九年级 · 度量几何学
如图, 在 $\odot O$ 中, $C$ 是 $A B$ 上一点, $O A \perp O B$, 过点 $C$ 作弦 $C D$ 交 $O B$ 于 $E$, 若 $O A=D E$,则 $\angle C$ 与 $\angle A O C$ 满足的数量关系是（）

    （第 10 题）

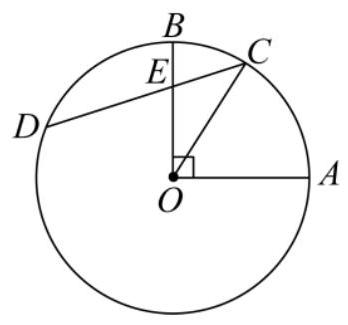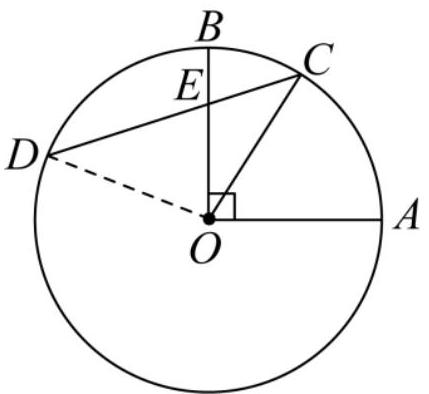
A. $\angle C=\frac{1}{3} \angle A O C$
    B. $\angle C=\frac{1}{2} \angle A O C$
    C. $\angle C=\frac{2}{3} \angle A O C$
    D. $\angle C=\frac{3}{4} \angle A O C$


答案: C
解析: 连接 $O D$, 易得 $O D=D E=O C$, 进而得到 $\angle C=\angle D$,

$\angle D O E=\angle D E O=\frac{1}{2}\left(180^{\circ}-\angle D\right)$, 利用外角的性质, 得到

$\angle D E O=\angle C+\angle C O E=\frac{1}{2}\left(180^{\circ}-\angle C\right)$, 又 $\angle C O E=90^{\circ}-\angle A O C$, 得到

$\angle C+90^{\circ}-\angle A O C=\frac{1}{2}\left(180^{\circ}-\angle C\right)$, 即可得出结论.

【详解】解：连接 $O D$,

$\because O A=D E$,

$\therefore O D=D E=O C$,

$\therefore \angle C=\angle D, \angle D O E=\angle D E O=\frac{1}{2}\left(180^{\circ}-\angle D\right)$,

$\therefore \angle D E O=\angle C+\angle C O E=\frac{1}{2}\left(180^{\circ}-\angle C\right)$,

$\because O A \perp O B$,

$\therefore \angle A O B=90^{\circ}, \angle C O E=90^{\circ}-\angle A O C$,

$\therefore \angle C+90^{\circ}-\angle A O C=\frac{1}{2}\left(180^{\circ}-\angle C\right)$,

$\therefore \angle C=\frac{2}{3} \angle A O C$;

故选 C.

【点睛】本题考查等腰三角形的判定和性质, 三角形的外角的性质. 正确的识图, 确定角之间的和差关系, 是解题的关键.